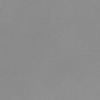
Label: dusty